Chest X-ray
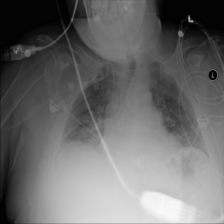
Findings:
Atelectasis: positive
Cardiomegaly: negative
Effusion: negative
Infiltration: negative
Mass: negative
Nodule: negative
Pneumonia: negative
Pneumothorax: negative
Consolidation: negative
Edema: negative
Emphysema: negative
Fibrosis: negative
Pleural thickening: negative
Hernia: negative